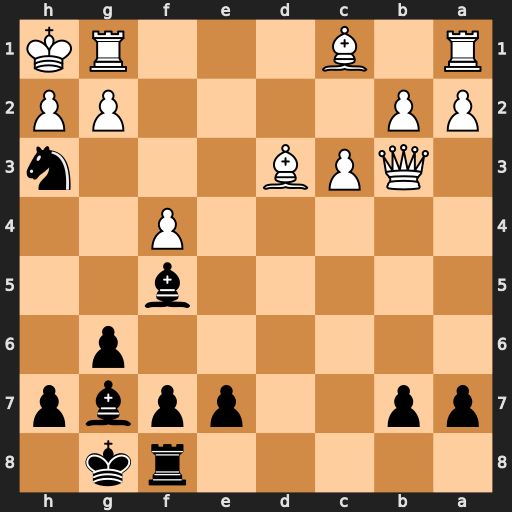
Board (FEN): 5rk1/pp2ppbp/6p1/5b2/5P2/1QPB3n/PP4PP/R1B3RK
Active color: b
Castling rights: -
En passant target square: -
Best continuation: Nf2#